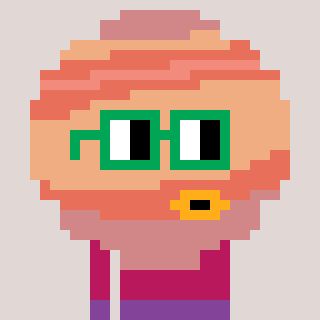
a pixel art character with square green glasses, a jupiter-shaped head and a gold-colored body on a warm background